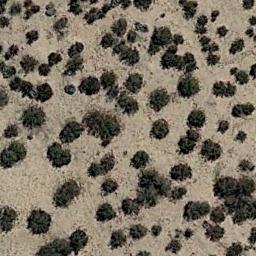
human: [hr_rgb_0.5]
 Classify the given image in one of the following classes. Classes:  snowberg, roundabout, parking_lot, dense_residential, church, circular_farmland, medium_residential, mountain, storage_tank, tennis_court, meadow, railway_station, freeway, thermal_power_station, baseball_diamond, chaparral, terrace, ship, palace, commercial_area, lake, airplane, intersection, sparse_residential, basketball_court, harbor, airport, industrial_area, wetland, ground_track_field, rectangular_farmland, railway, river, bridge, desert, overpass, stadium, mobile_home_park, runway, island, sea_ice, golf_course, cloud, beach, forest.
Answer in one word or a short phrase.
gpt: chaparral